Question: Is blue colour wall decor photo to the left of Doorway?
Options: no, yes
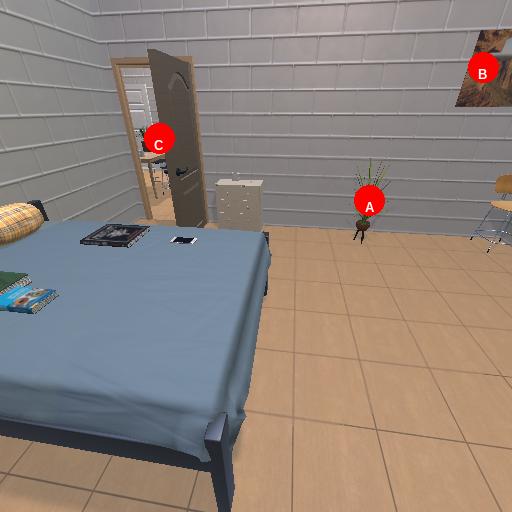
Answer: no